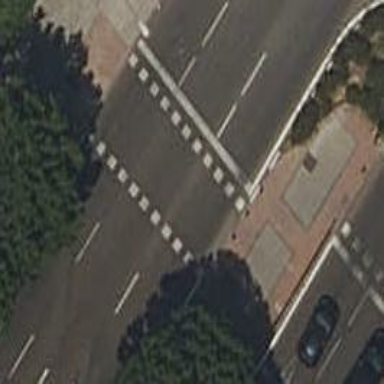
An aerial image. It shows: Road with traffic signals.